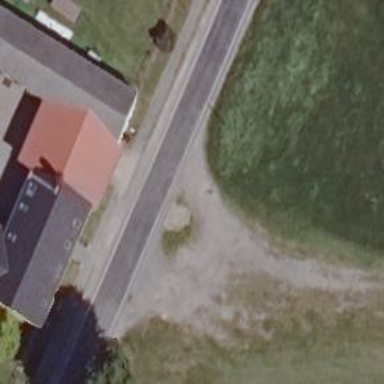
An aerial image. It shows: Secondary road with asphalt surface.